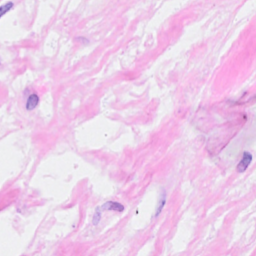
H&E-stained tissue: Breast